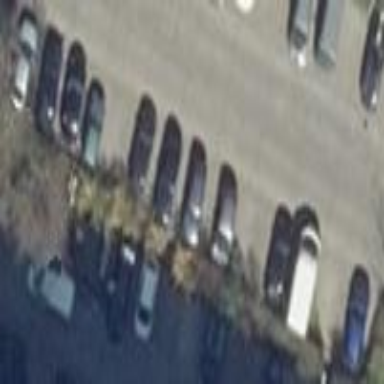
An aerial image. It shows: Parking available on the street side.